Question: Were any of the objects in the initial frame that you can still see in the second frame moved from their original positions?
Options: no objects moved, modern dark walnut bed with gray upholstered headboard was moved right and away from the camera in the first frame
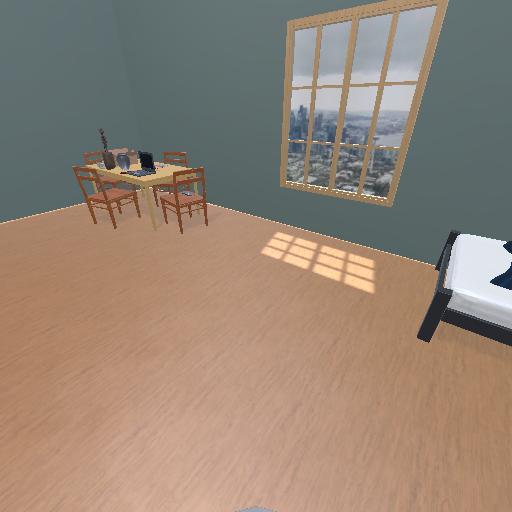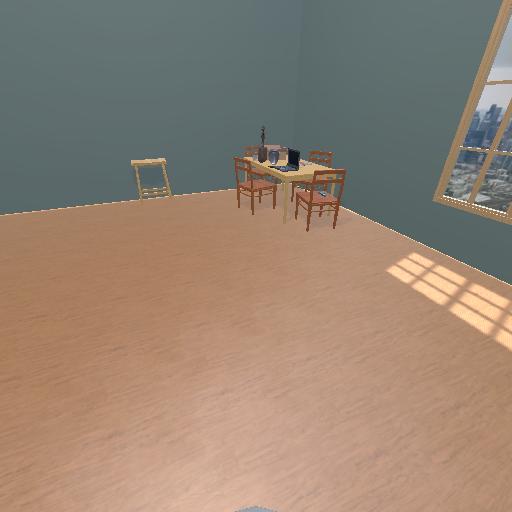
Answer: no objects moved